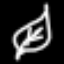
Label: leaf